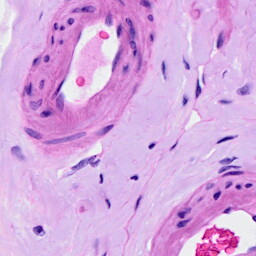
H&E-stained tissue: Ovarian